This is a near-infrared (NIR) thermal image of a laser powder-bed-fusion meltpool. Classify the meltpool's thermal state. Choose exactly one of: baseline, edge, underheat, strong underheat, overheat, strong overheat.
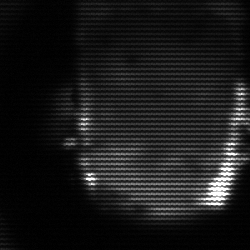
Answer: baseline